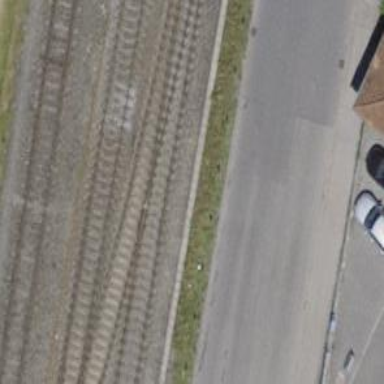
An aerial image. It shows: Single-track electrified railway with contact line.